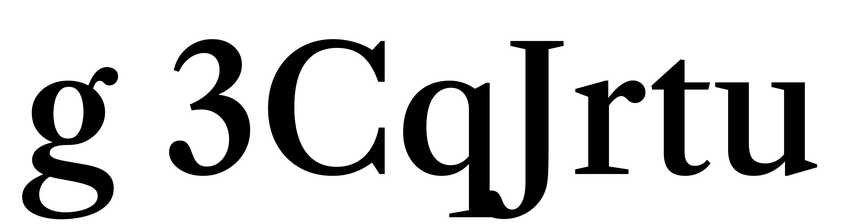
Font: LibreCaslonText_Medium